Interaction volume radius: 10 \u00c5
Interaction volume height: 40 \u00c5
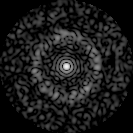
Disorder parameter: 0.8481